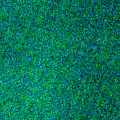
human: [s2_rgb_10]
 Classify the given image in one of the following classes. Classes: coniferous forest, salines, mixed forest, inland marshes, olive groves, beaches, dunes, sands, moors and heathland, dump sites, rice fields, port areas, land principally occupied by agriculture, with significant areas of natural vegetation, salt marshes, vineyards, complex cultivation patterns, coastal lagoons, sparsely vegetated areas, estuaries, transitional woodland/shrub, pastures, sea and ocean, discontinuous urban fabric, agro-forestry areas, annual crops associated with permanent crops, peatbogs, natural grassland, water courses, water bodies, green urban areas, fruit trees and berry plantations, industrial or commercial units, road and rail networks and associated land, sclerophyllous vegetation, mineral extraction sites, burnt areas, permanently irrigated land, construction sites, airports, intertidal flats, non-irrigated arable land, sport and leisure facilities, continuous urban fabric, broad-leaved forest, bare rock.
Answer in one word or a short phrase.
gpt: sea and ocean